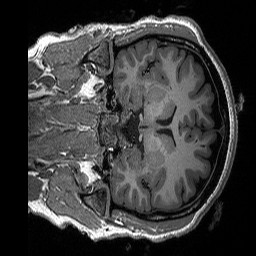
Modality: T1w
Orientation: coronal
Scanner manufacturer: siemens
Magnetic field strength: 3 T
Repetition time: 2.3 s
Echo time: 0.00298 s